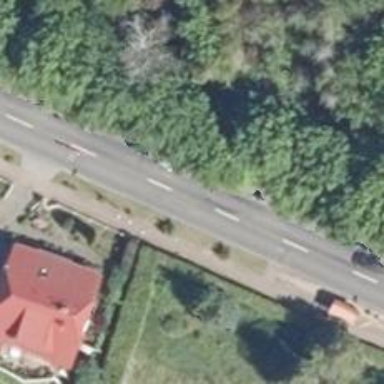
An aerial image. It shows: Bus stop with shelter.